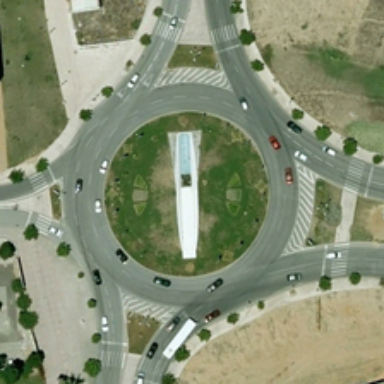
Some green trees and roads are around a circle square .